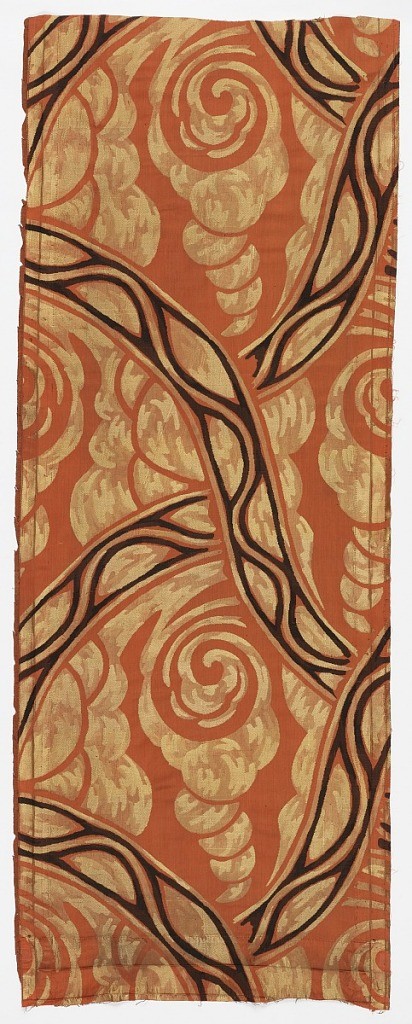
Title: Textile
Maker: F. Schumacher & Co., New York, NY, USA, founded 1889
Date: ca. 1927
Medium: silk Technique: woven
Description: Long narrow fragment with an abstract design of swirling cloud-like forms and lines crossing at angles, in yellow and brown on a coral ground.